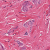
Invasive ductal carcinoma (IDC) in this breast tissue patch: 0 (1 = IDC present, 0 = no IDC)